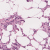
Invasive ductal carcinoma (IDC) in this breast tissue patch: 1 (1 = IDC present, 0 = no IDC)